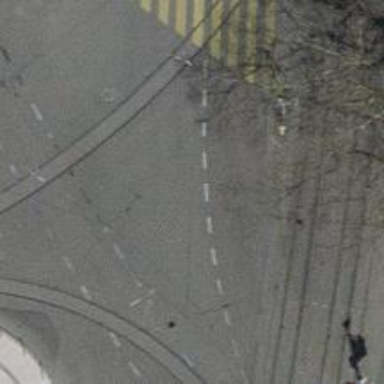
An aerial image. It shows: Road with traffic signals.